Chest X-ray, PA view. Patient: 52 years old, sex F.
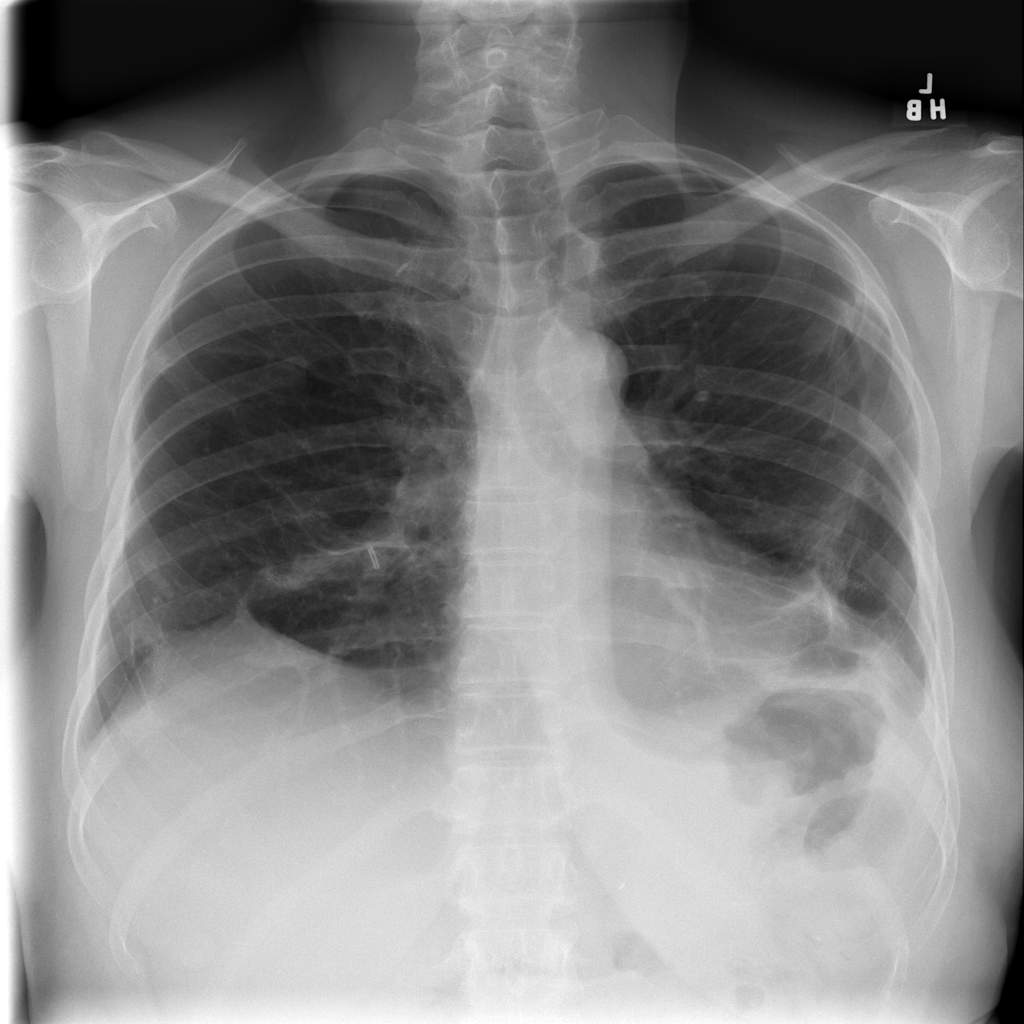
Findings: No Finding